Question: I am trying to produce Choroplete maps using shapefiles and Data provided by Eurostat. The shapefile has been downloaded <URL>.
This is the minimal code to reproduce the figure I posted below.
'''
library(maptools)
tmpdir <- tempdir()
url <- 'http://ec.europa.eu/eurostat/cache/GISCO/geodatafiles/NUTS_2010_03M_SH.zip'
file <- basename(url)
download.file(url, file)
unzip(file, exdir = tmpdir )
shapeFile <- paste(tmpdir,"/Shape/data/NUTS_RG_03M_2010", sep="")
EU <- readShapeSpatial(shapeFile)
plot(EU)
'''
My problem is that I would like to have the plot area to focus on Europe only, but due to the Overseas regions (France and Spain), the plot does not have the right focus. Is there an easy way to "crop" the plot area in the above example?
The polygons I want to get rid of are are part of the "Country_Shape", so filtering them out is no option.
I tried to achieve my goal by defining the xlim and ylim parameters in the plot command, but did not succeed. I used locator() to get the coordinates from the graphics device, but plugging the values in didn't provide the wanted results.

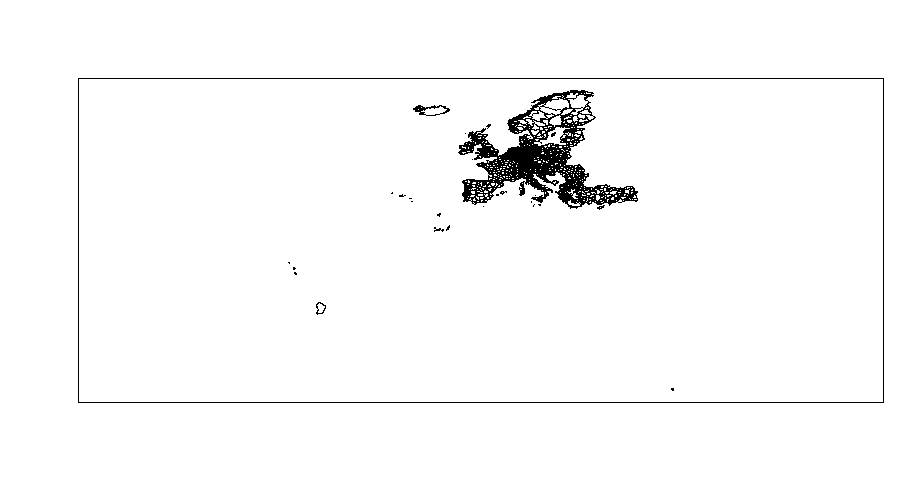
Answer: The shapefile projection file (Shape/data/NUTS_RG_03M_2010.prj) shows the following:
> GEOGCS["GCS_ETRS_1989",DATUM["D_ETRS_1989",SPHEROID["GRS_1980",<PHONE>.0,298.257222101]],PRIMEM["Greenwich",0.0],UNIT["Degree",0.0174532925199433]]
The information contained in the .prj file specifies the geographic coordinate system of the geometric data in the Shapefile. Try appropriate coordinates for 'xlim' and 'ylim' for this coordinate system:
'''
R> plot(EU, ylim=c(30, 70), xlim=c(-10, 44))
R> box()
'''